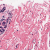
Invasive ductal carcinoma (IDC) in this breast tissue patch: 0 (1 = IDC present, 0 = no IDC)